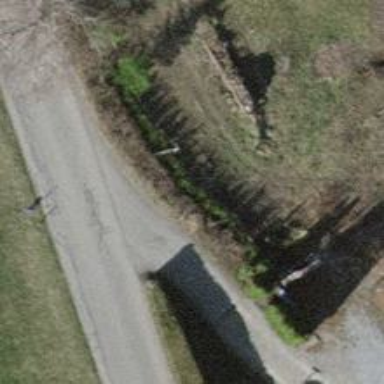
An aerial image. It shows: Asphalt alley used as service road.